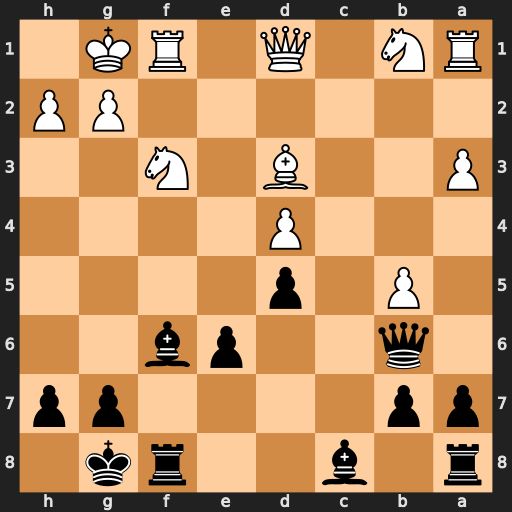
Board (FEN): r1b2rk1/pp4pp/1q2pb2/1P1p4/3P4/P2B1N2/6PP/RN1Q1RK1
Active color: b
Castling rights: -
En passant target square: -
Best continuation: Bxd4+ Kh1 Bxa1